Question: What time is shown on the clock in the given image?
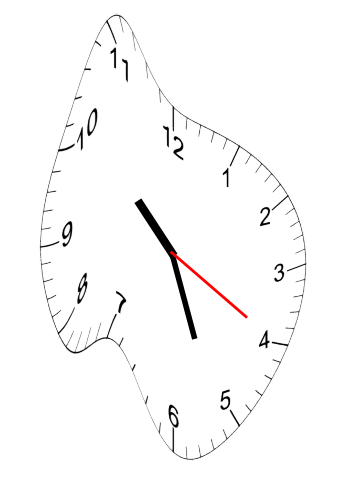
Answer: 10:26:20